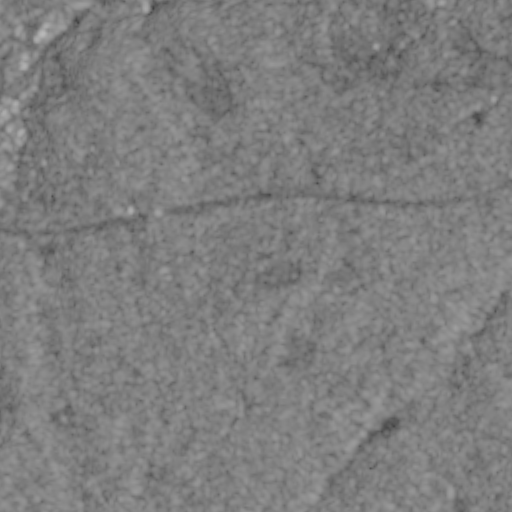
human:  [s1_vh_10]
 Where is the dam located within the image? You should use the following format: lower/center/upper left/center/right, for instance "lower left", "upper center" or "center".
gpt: The dam is located in the upper left of the image.
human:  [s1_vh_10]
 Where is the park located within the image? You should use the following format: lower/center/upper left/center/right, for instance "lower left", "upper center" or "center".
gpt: The park is located in the upper left of the image.
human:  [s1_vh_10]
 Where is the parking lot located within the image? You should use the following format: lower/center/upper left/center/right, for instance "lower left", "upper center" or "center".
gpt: The parking lot is located in the upper left of the image.
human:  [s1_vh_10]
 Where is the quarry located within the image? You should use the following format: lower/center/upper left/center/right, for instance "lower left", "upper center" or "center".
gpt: There is no quarry in the image.

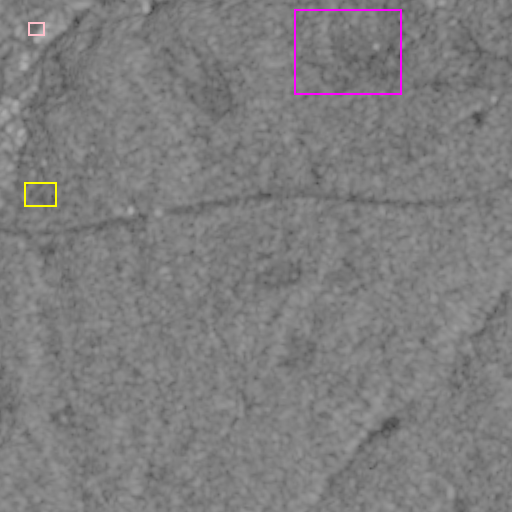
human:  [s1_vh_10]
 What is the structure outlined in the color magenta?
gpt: The structure outlined in magenta is a crop field.
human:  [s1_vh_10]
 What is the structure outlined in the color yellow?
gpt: The structure outlined in yellow is a park.
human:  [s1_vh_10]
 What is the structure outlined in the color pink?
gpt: The structure outlined in pink is a parking lot.
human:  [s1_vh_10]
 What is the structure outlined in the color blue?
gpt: There is no blue outline.